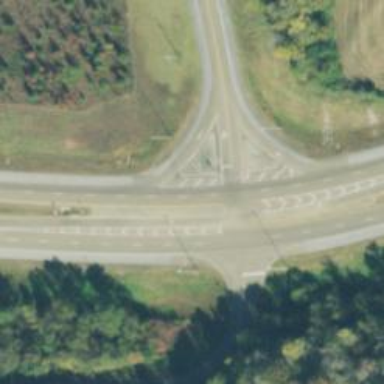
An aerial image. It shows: Trunk highway.